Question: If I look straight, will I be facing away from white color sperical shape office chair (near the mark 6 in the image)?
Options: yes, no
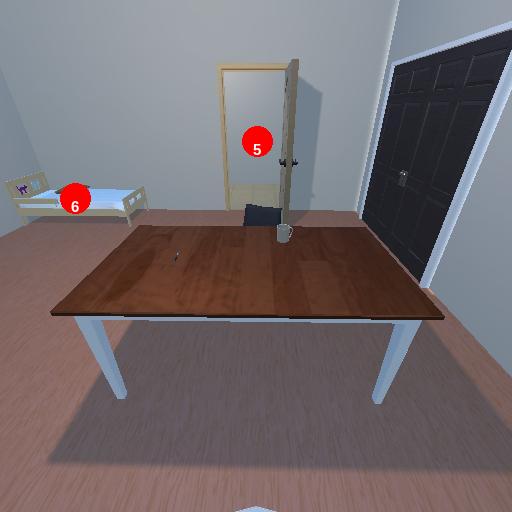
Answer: yes